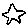
Label: star